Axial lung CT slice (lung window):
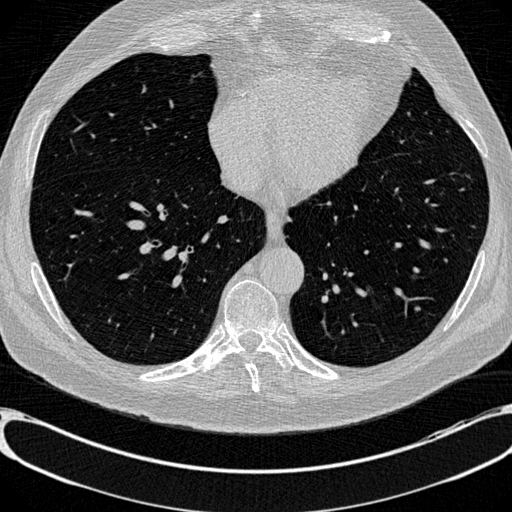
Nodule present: yes
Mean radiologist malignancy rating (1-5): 2